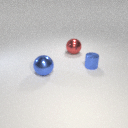
large red metal sphere to the right of large blue metal sphere